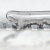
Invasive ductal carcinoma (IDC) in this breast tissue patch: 0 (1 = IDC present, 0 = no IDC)